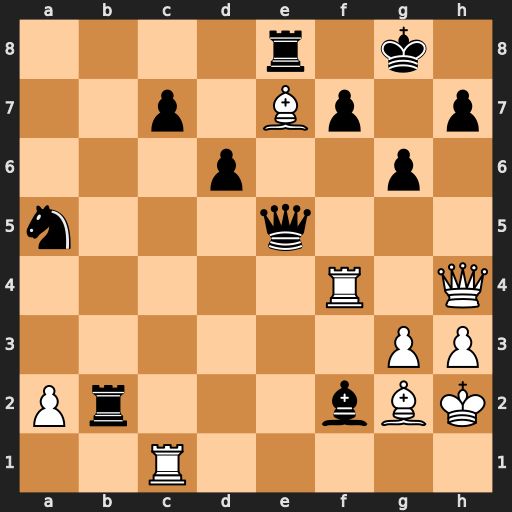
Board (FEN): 4r1k1/2p1Bp1p/3p2p1/n3q3/5R1Q/6PP/Pr3bBK/2R5
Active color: w
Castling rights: -
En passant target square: -
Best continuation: Bf6 Bxg3+ Qxg3 Rxg2+ Kxg2 Qd5+ Kg1